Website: apple
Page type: account-selection
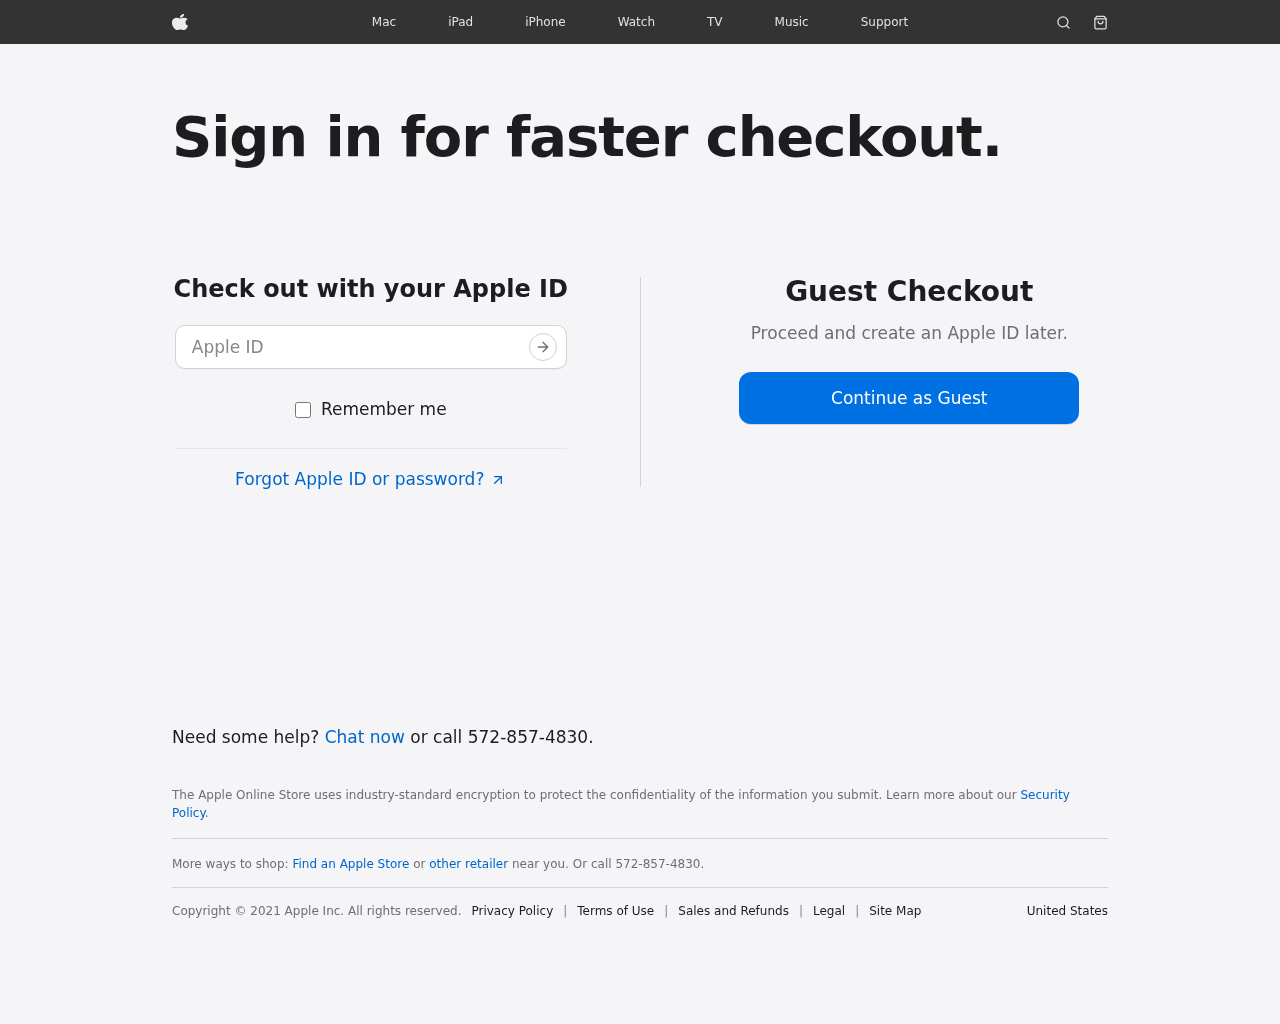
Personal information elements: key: PII_LOGIN_USERNAME
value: donna_reyes